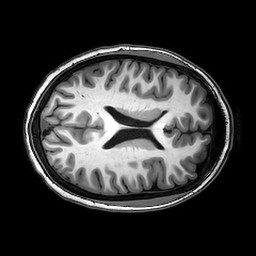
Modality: T1w
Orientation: axial
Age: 19
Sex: female
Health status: healthy
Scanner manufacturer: philips
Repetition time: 0.008161 s
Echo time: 0.00373 s